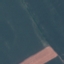
Land use / land cover: AnnualCrop